Interaction volume radius: 5 \u00c5
Interaction volume height: 25 \u00c5
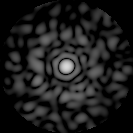
Disorder parameter: 0.8603